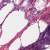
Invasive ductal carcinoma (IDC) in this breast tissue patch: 0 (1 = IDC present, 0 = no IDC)